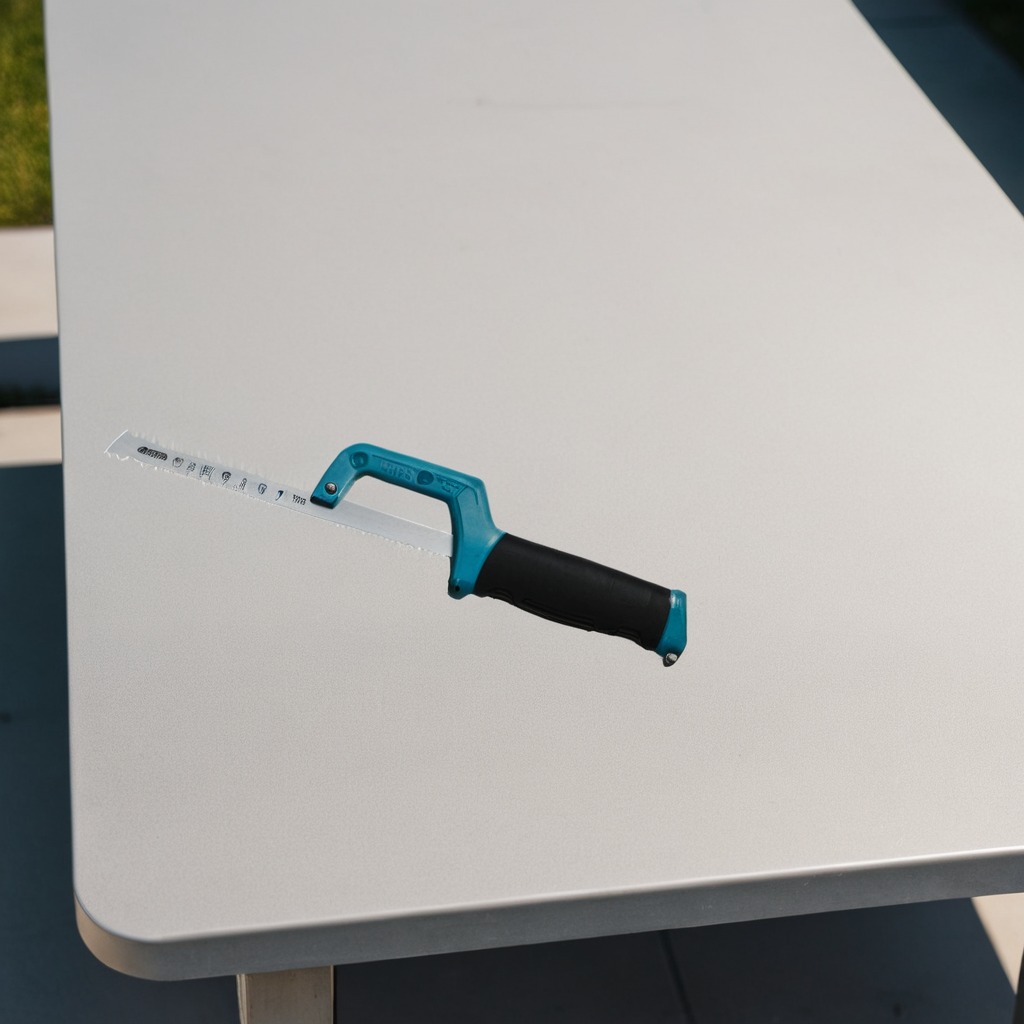
A handheld metal saw lies on the table.